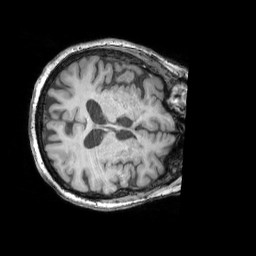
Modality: T1w
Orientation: axial
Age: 74
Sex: female
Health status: ill
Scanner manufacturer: siemens
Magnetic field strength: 3 T
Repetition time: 1.75 s
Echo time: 0.00418 s